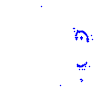
Particle: proton